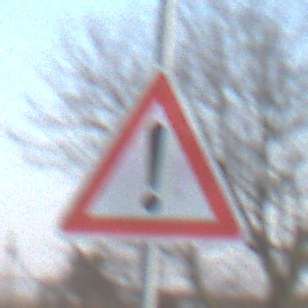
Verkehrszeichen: Gefahrenstelle
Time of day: SunriseSunset
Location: Outdoor (Suburban)
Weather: PartlyCloudy
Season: Winter
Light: Natural